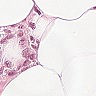
Metastatic tissue present: no